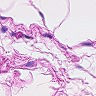
Metastatic tissue present: no